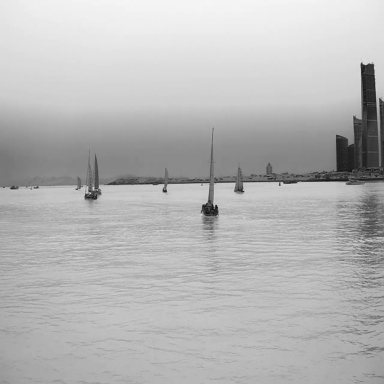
There are 16 objects shown in the infrared image, including nine sailboats, six canoes, and a container_ship.